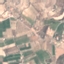
Label: PermanentCrop